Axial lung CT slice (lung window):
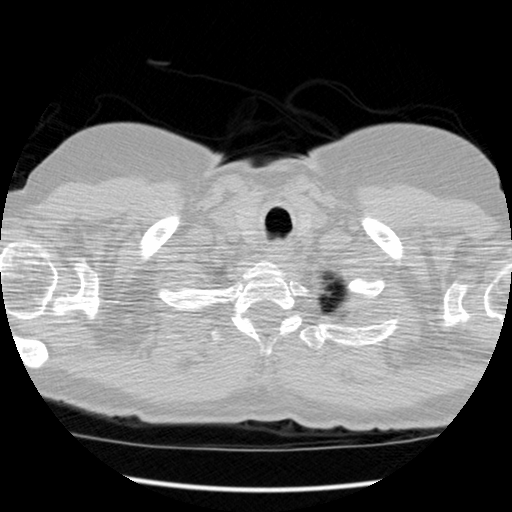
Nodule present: no